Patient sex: M
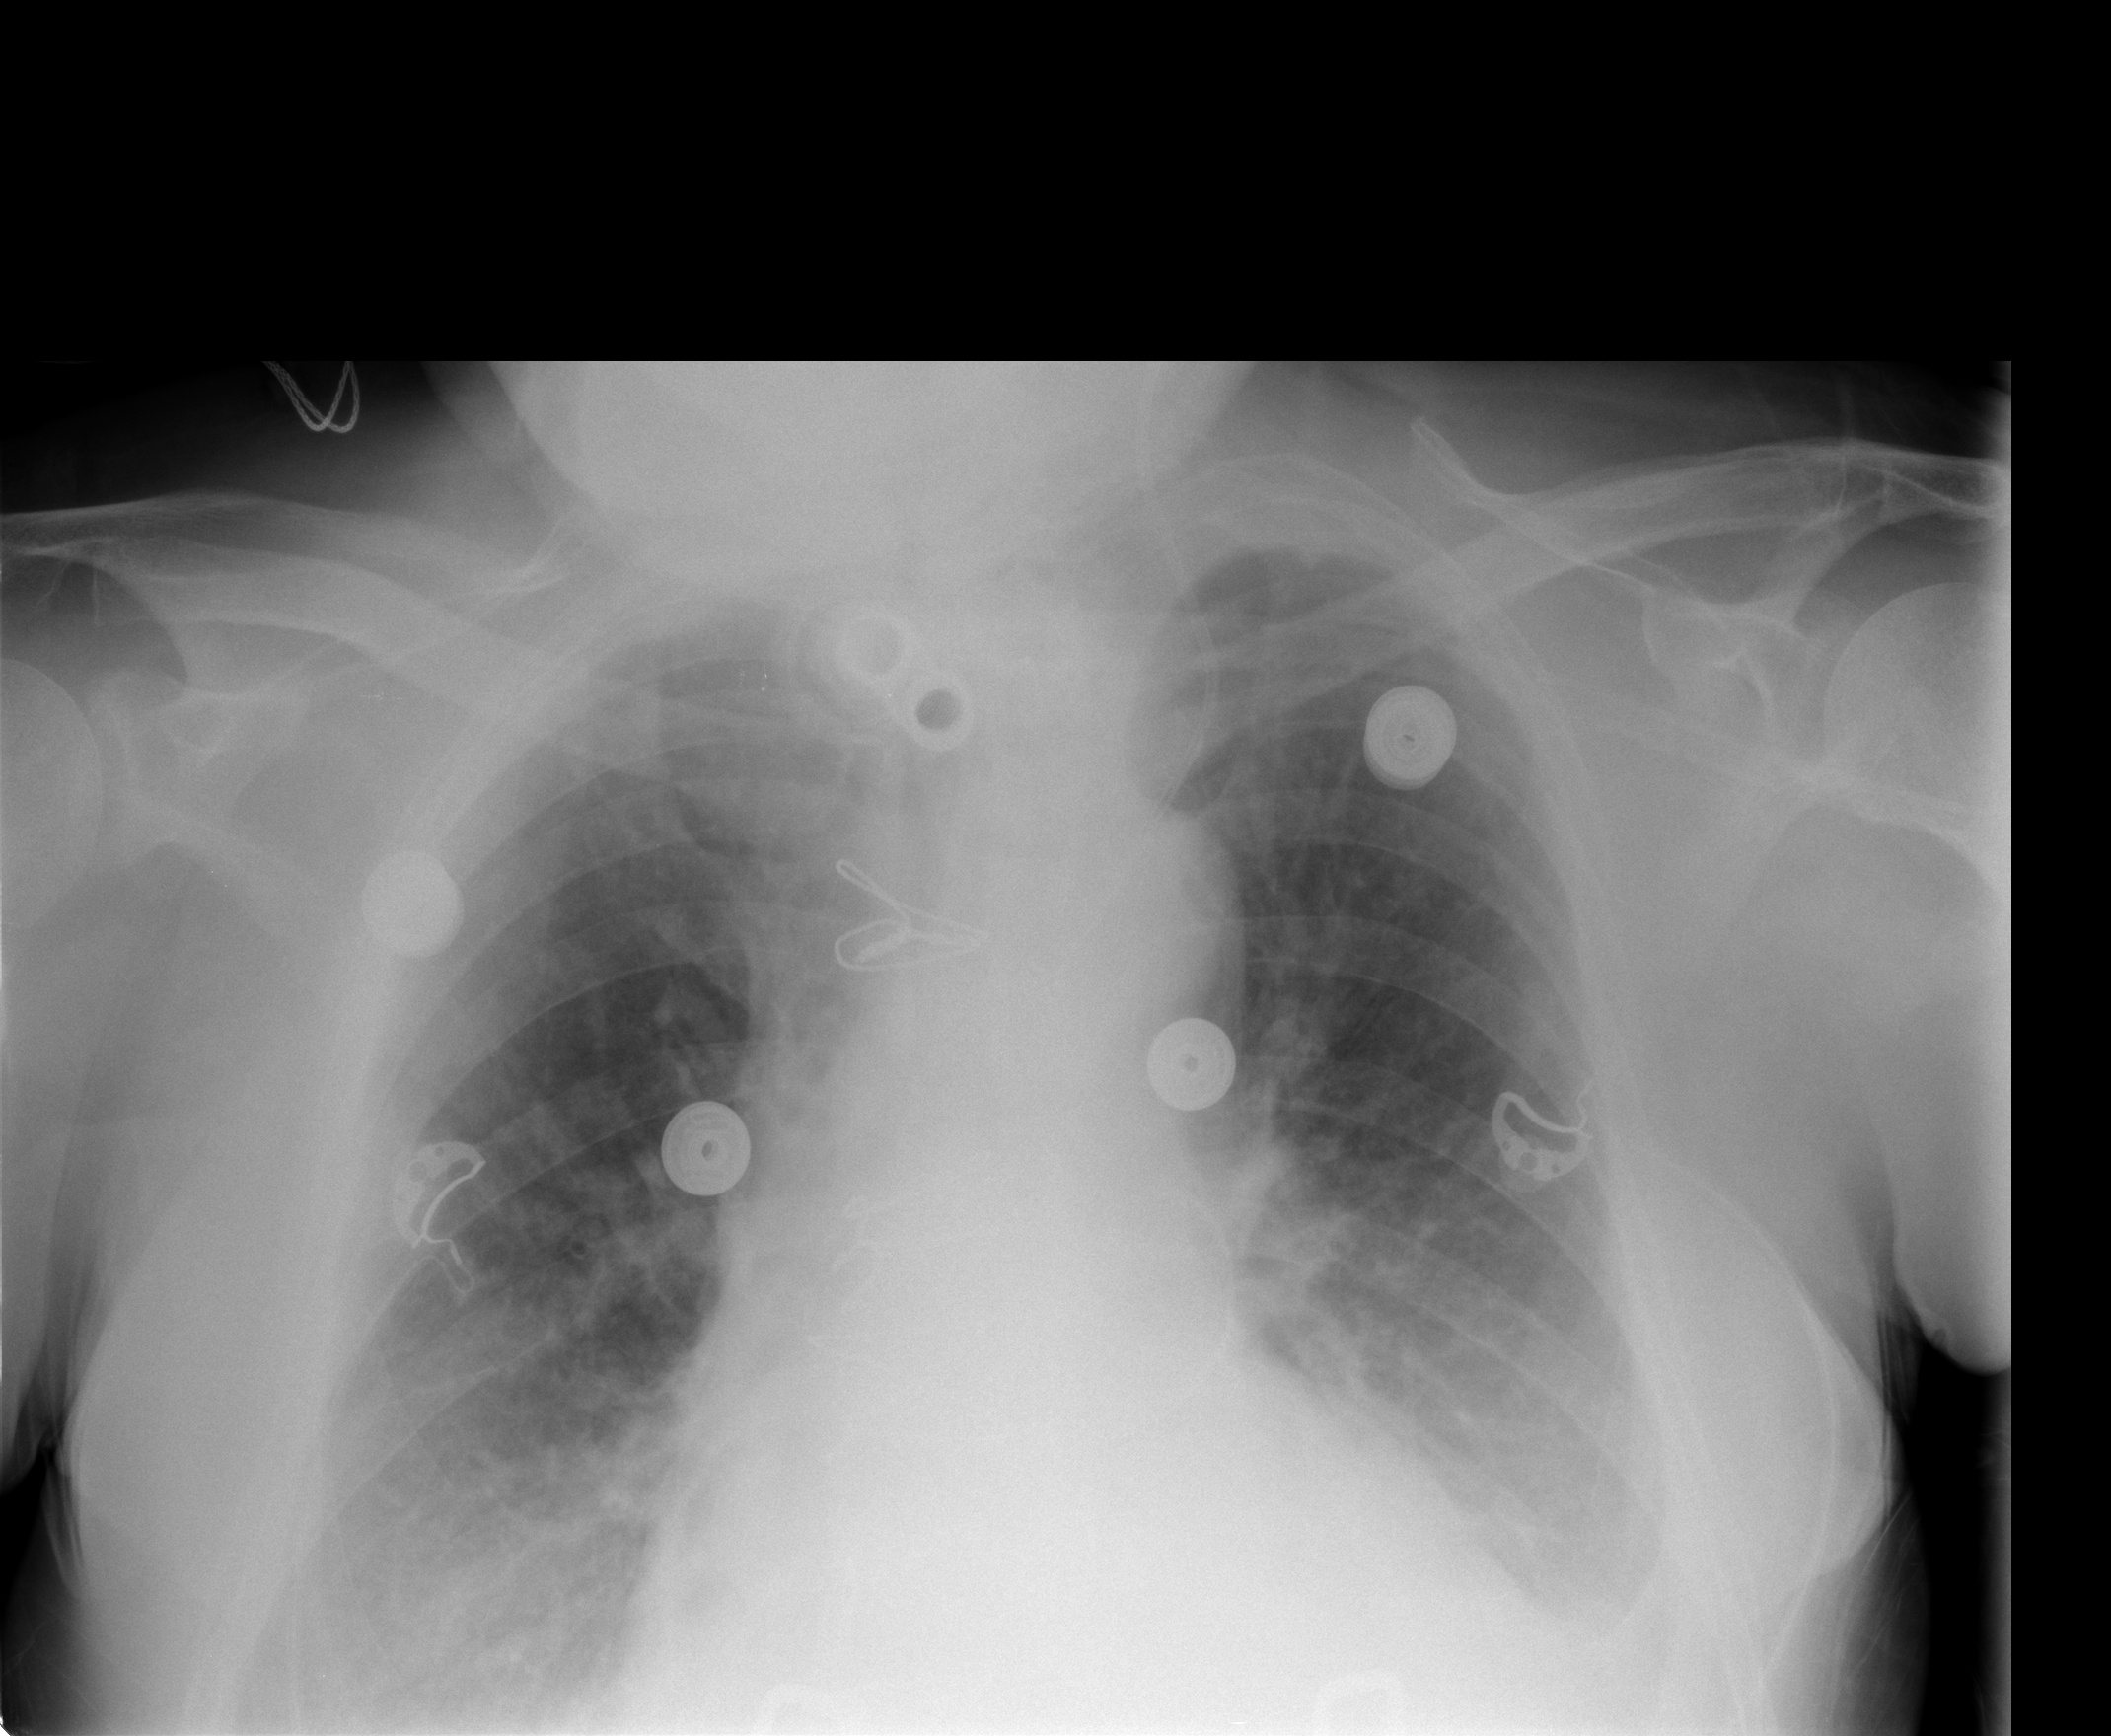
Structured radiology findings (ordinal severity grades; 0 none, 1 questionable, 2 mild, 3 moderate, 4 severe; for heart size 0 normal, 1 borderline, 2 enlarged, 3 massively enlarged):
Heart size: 1
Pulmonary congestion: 2
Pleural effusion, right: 2
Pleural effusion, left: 2
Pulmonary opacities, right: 2
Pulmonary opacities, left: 2
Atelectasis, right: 2
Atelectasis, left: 2